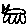
Label: cat